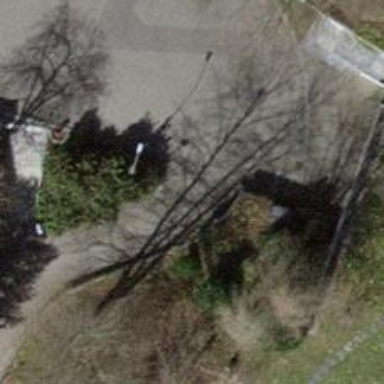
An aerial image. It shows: Bollard barrier.